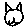
Label: cat